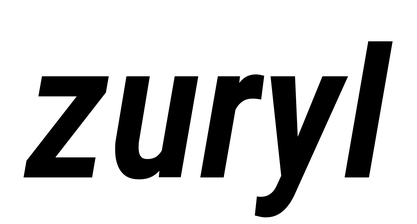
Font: Roboto-Italic_Condensed_SemiBold_Italic